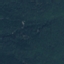
Land use / land cover: Forest